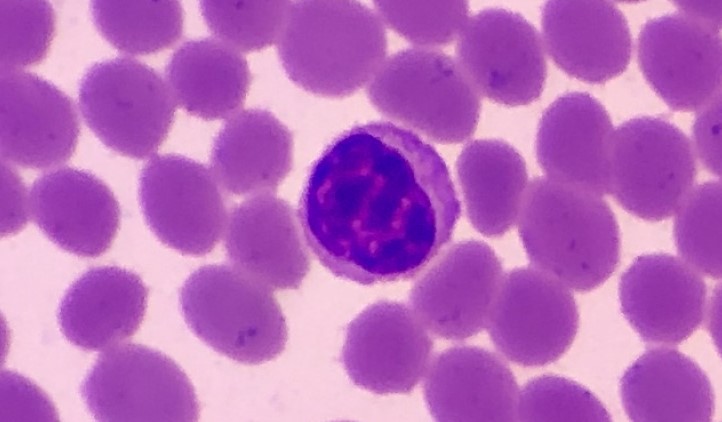
White blood cell type: Lymphocyte